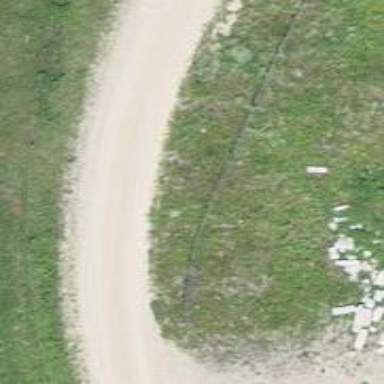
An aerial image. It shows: Service road with unpaved surface.